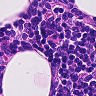
Metastatic tissue present: no